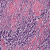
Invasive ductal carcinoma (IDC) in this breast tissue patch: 1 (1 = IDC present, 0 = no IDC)